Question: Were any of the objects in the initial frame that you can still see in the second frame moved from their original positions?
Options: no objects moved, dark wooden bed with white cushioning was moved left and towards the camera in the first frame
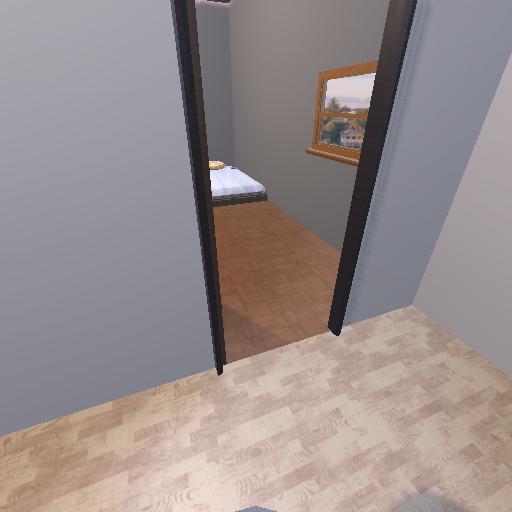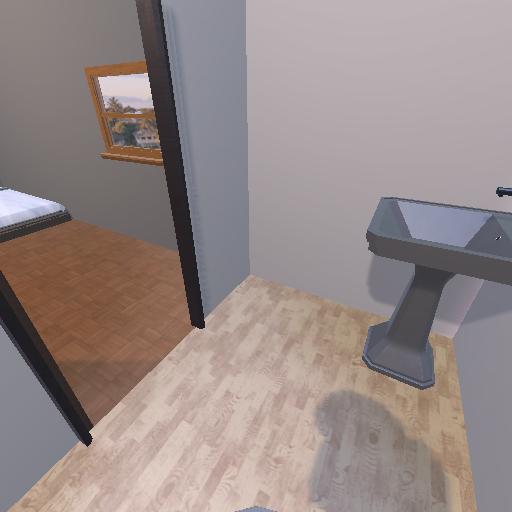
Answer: no objects moved